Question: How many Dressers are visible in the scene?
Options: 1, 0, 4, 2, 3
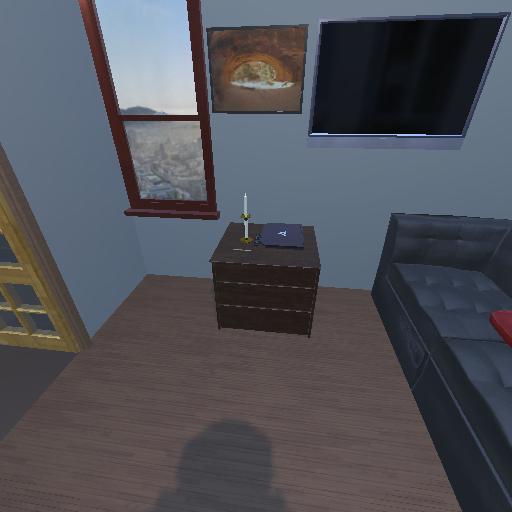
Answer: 1